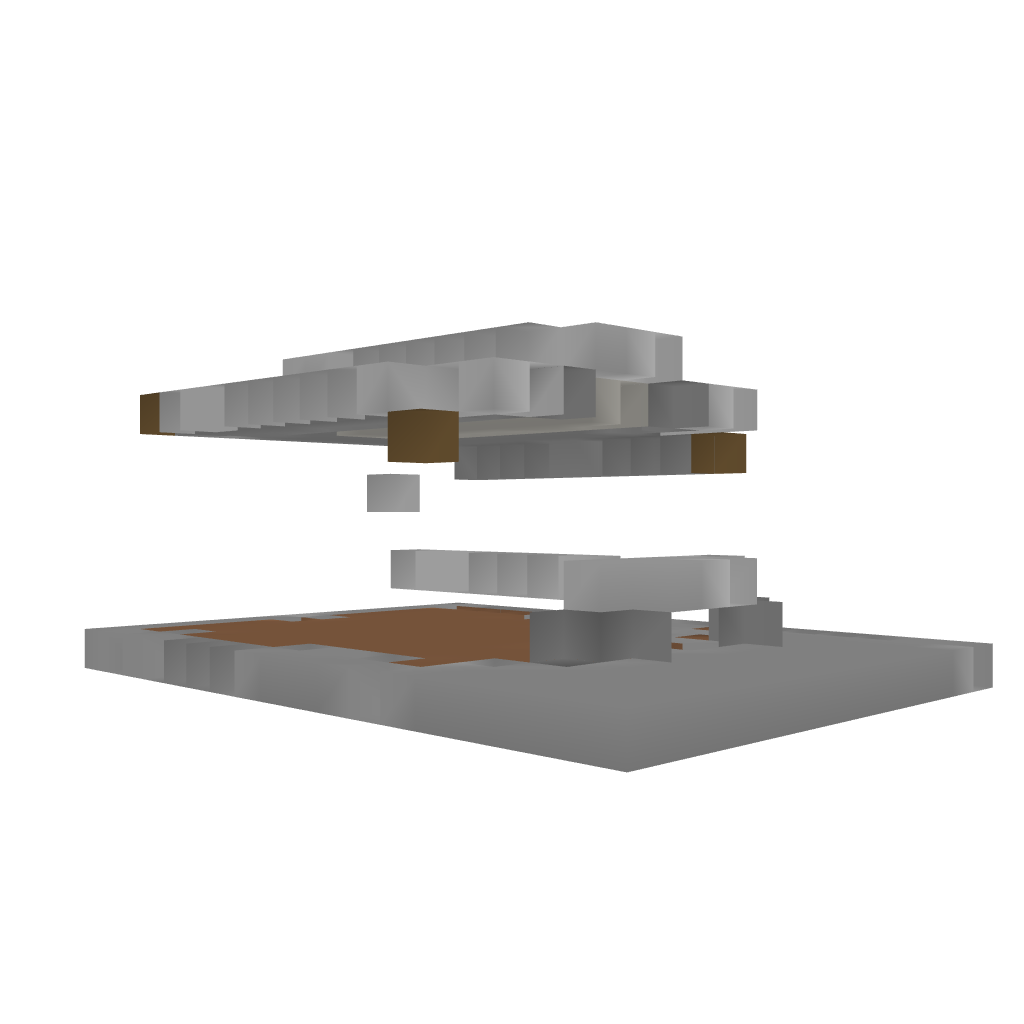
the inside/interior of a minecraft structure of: Farm sugarcane